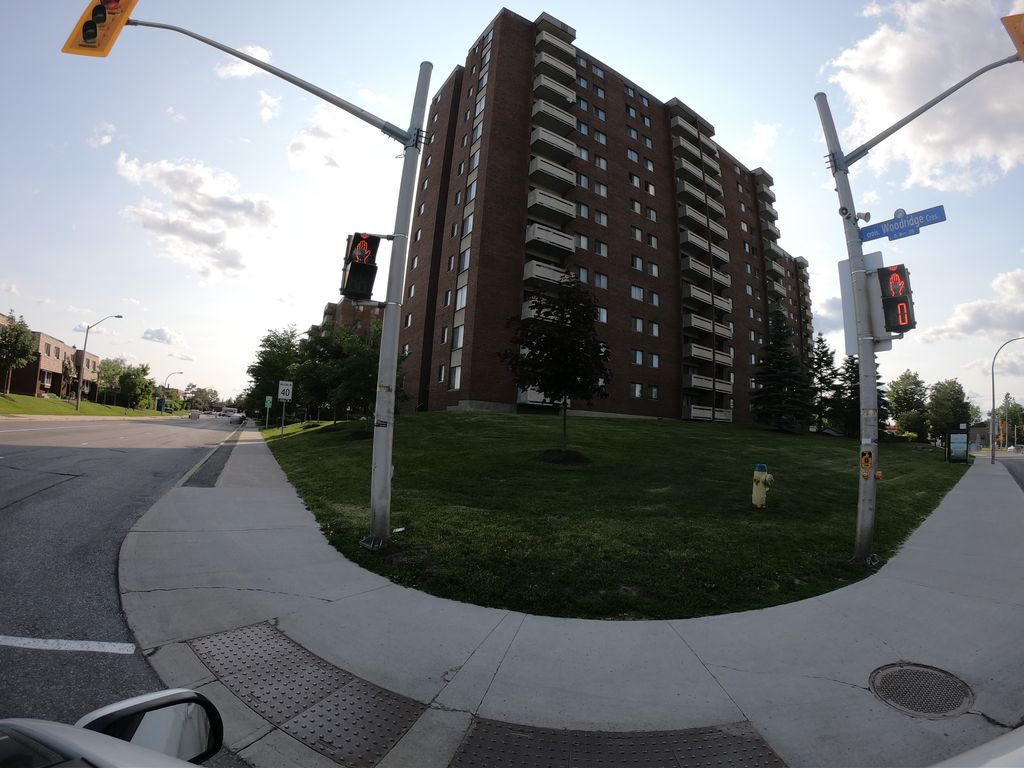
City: ottawa-gatineau